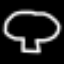
Label: mushroom